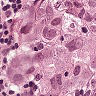
Metastatic tissue present: yes